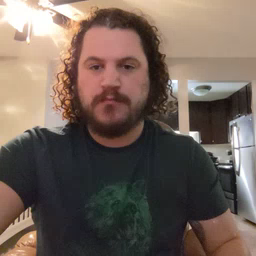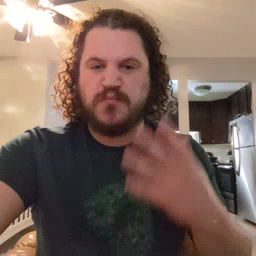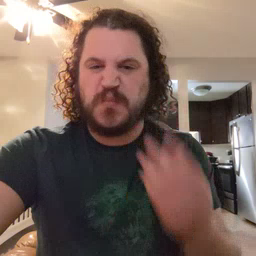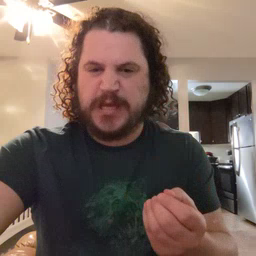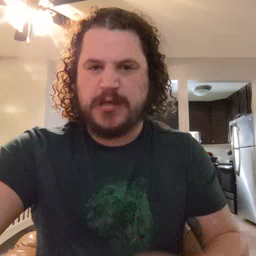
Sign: wet